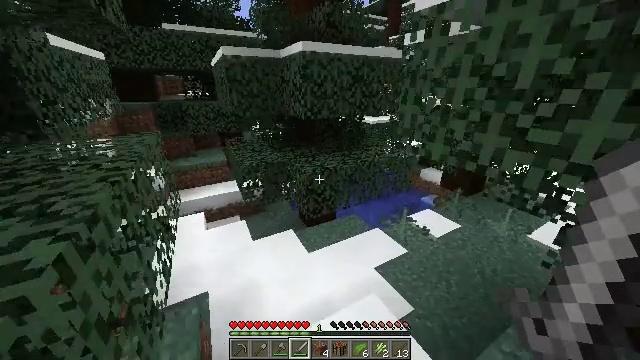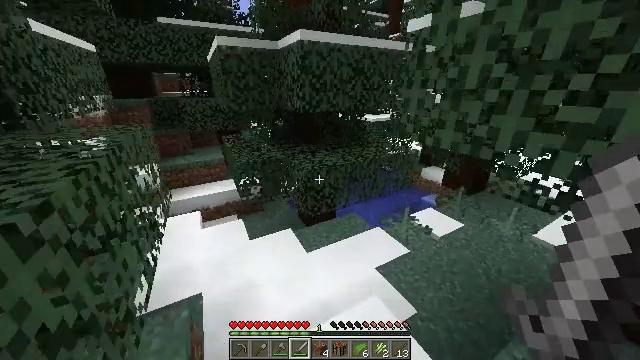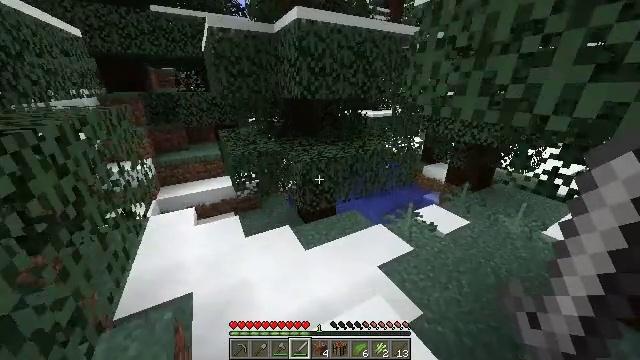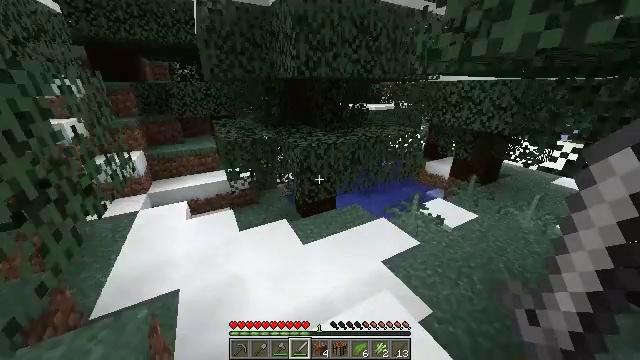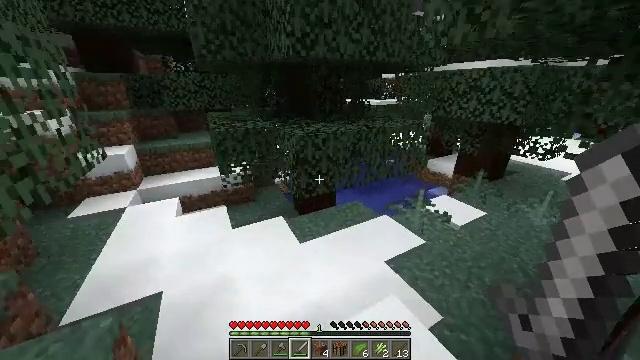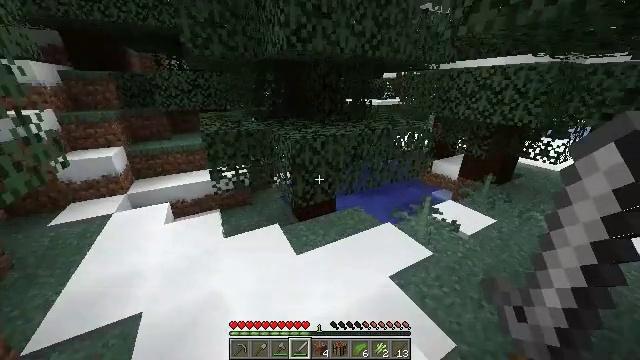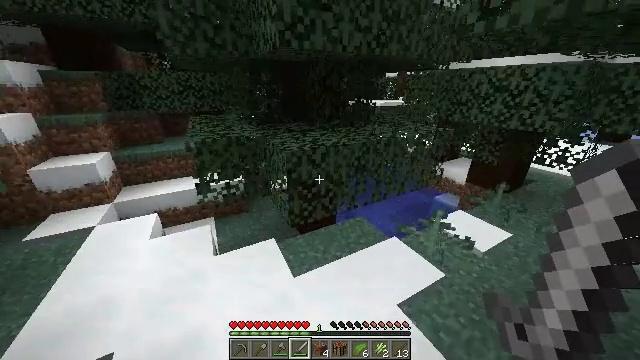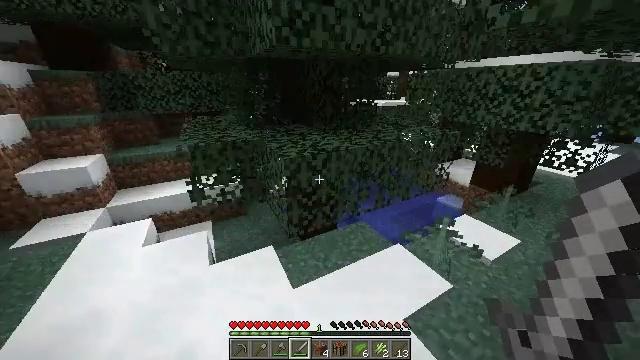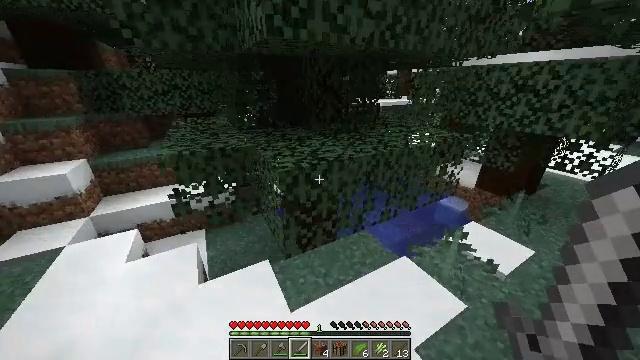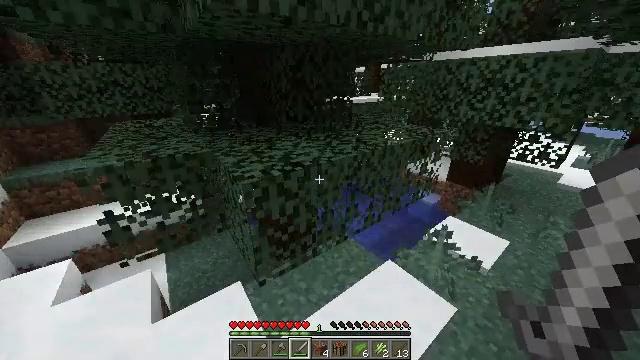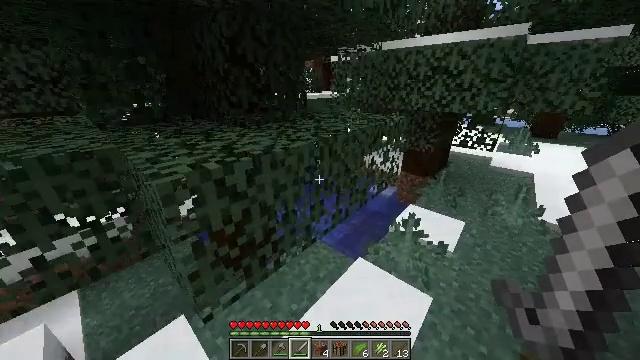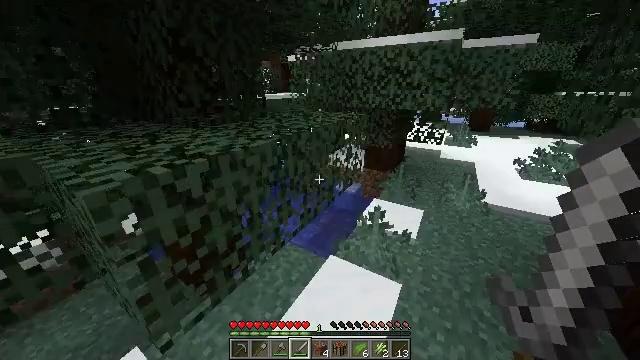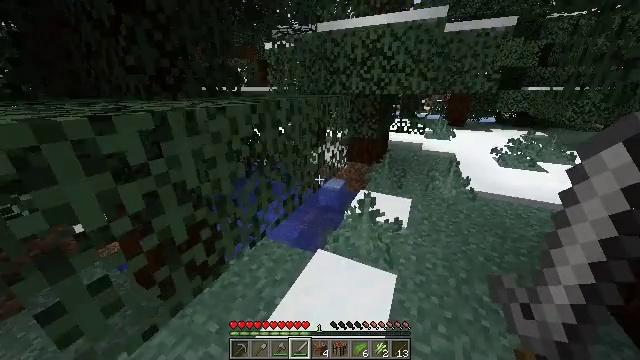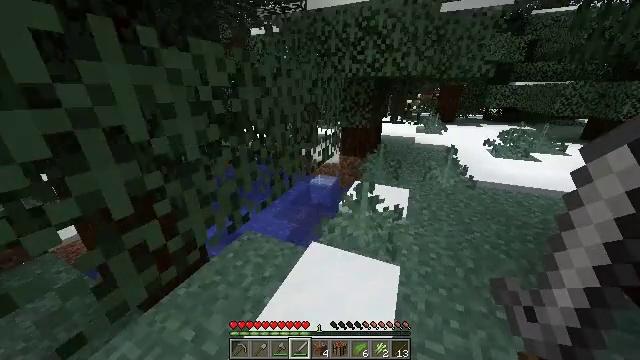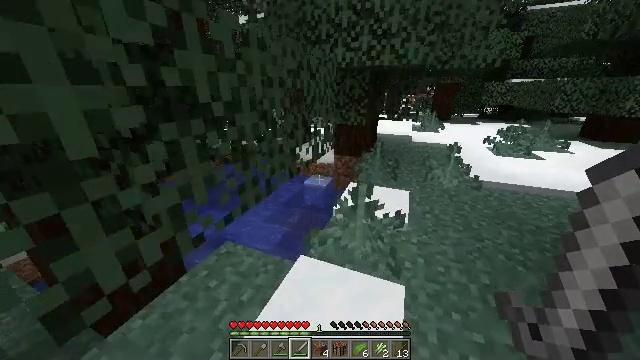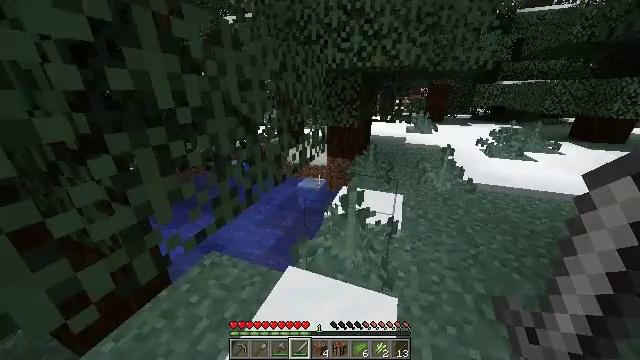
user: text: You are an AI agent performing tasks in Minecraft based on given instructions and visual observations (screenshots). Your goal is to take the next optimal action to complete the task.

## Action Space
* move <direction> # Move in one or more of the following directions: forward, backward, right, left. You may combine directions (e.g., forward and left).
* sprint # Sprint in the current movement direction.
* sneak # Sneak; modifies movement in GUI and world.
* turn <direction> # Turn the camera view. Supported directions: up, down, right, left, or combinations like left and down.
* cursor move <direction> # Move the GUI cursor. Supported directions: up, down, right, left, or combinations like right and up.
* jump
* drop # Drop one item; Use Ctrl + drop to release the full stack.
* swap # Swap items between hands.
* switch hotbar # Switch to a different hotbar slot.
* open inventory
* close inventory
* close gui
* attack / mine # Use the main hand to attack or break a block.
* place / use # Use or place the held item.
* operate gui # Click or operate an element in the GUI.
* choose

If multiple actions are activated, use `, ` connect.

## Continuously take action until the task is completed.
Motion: motion action
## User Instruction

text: Break the snow block.
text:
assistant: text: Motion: move forward, sprint
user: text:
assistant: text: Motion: move forward, sprint
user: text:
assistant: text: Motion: move forward, sprint
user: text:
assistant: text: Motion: move forward, sprint
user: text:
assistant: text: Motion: move forward, sprint
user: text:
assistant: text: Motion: move forward, sprint
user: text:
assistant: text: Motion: move forward, sprint
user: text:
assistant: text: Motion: move forward, sprint
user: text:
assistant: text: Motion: move forward, sprint, turn right
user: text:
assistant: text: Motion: move forward and move right, sprint, turn right
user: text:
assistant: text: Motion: move forward and move right, sprint, turn right
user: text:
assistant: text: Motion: move forward and move right, sprint, turn right
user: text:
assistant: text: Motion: move forward and move right, sprint, turn right
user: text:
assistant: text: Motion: move forward and move right, sprint, turn right
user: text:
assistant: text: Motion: move forward and move right, sprint, turn right
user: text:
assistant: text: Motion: move forward and move right, sprint, turn right
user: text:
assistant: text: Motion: move forward and move right, sprint, turn right
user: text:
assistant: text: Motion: move forward and move right, sprint, turn right
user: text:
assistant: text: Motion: move forward and move right, sprint, turn right
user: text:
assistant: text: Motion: move forward, sprint, turn right
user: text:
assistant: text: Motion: move forward, sprint, turn right
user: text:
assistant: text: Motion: move forward, sprint, turn right
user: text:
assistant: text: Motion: move forward, sprint
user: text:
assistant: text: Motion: move forward, sprint
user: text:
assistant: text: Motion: move forward, sprint
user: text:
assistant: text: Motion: move forward, sprint
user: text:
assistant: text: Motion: move forward, sprint
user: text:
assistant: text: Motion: move forward, sprint
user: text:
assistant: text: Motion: move forward, sprint
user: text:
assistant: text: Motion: move forward, sprint